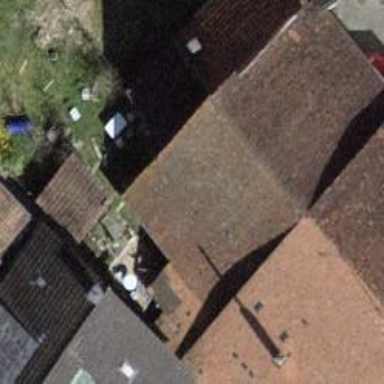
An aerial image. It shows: Building with tile roof.